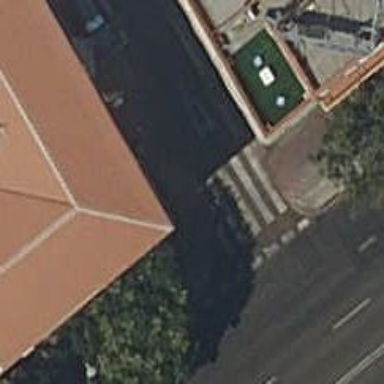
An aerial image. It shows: Marked road crossing.